Question: The server is crashing because of the line
isAdmin: { isAdmin: boolean, default: false },

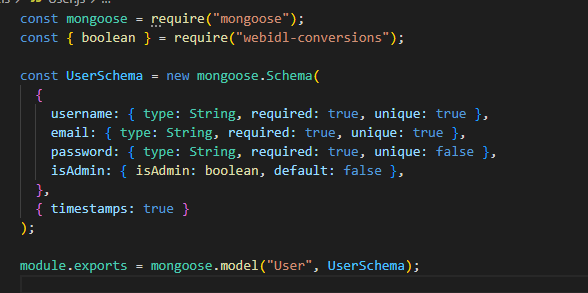
Answer: It's probably crashing because 'isAdmin' is not valid field of mongoose schema, instead your schema declaration schould looks like
'''
new mongoose.Schema({
...// rest of your schema
isAdmin: {type: Boolean, default: false}
})
'''
so simply replace
'isAdmin: boolean' with 'type: Boolean'